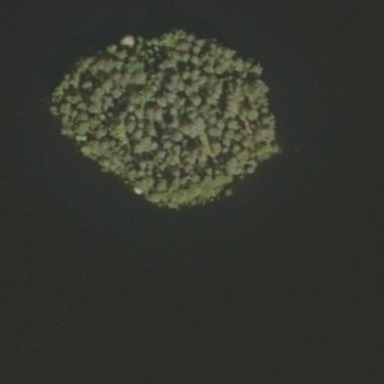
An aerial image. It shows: Island.